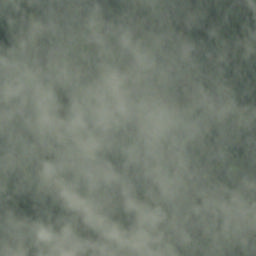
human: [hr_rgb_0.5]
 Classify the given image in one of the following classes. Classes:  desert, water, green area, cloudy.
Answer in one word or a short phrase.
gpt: cloudy